Question: I want to create a settting UI like this in android:

Questions:
1. How to create the layout? I believe it's a Vertical LinearLayout containing some of TextView with Divider set, is that right?
2. How to create sub-textview? (see the image above)
3. How to create a checkbox which aligned at right? (again, see the image above)
4. Look at the image above, the "Keypress popup" can be clicked and it will show up a dialog. How to create a clickable TextView? I have tried giving android:onClick on the TextView, but nothing happened when I clicked the TextView.
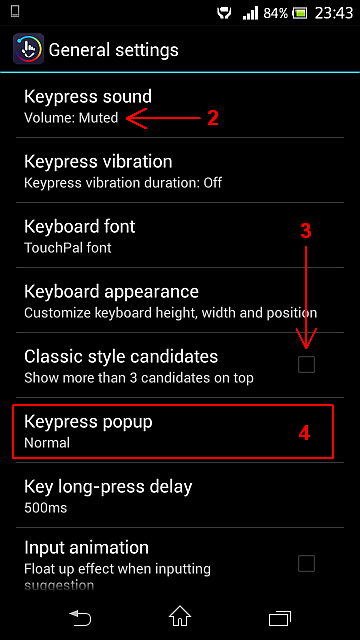
Answer: <URL> tutorials.
<URL> should be used post Honeycomb.